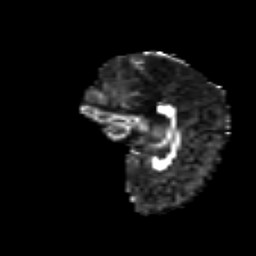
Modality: FA
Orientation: sagittal
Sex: female
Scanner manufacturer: siemens
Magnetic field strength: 3 T
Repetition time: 5 s
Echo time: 0.071 s